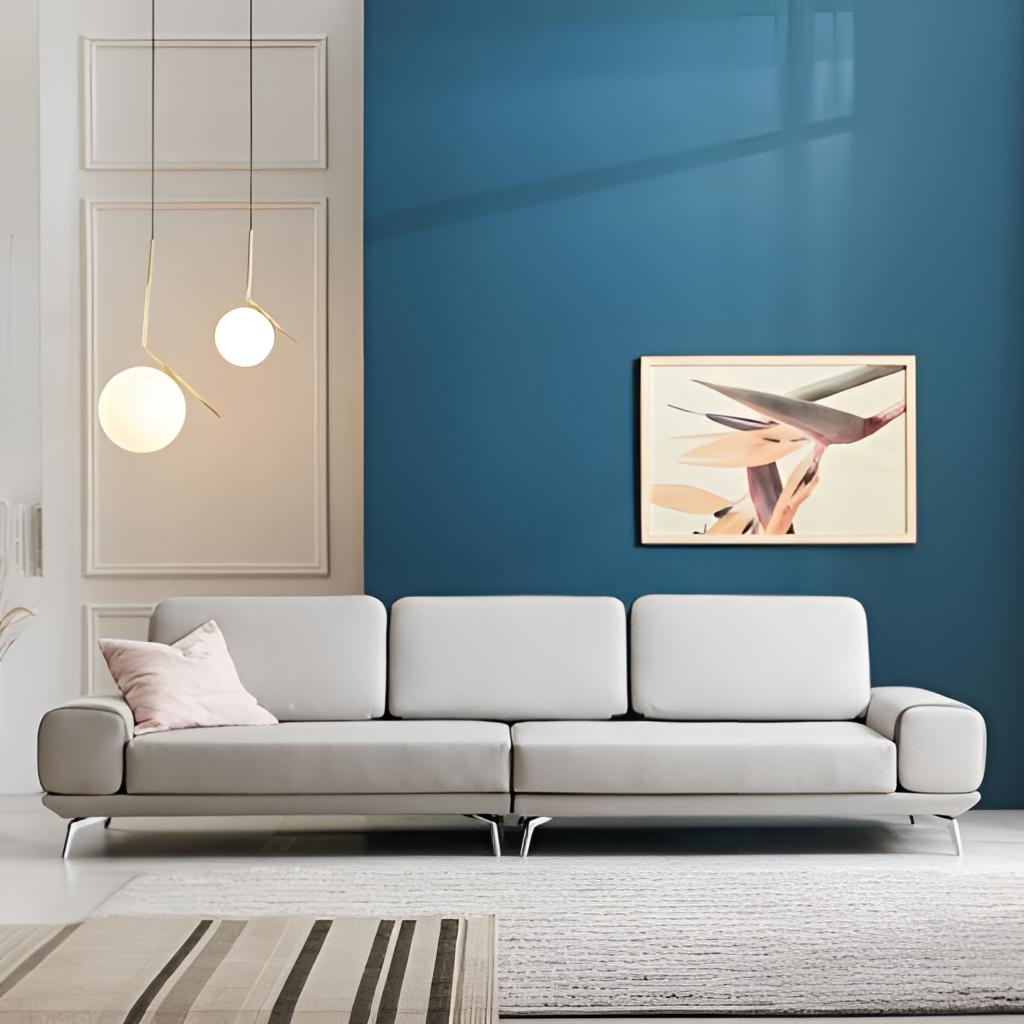
leather sofa, living room, blue and white paint wallpaper, with vertical two tone pattern, contemporary, tile flooring, with large square pattern